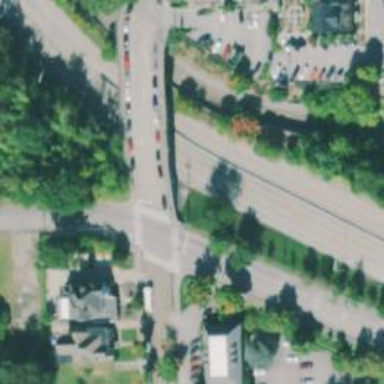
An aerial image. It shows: Marked road crossing.